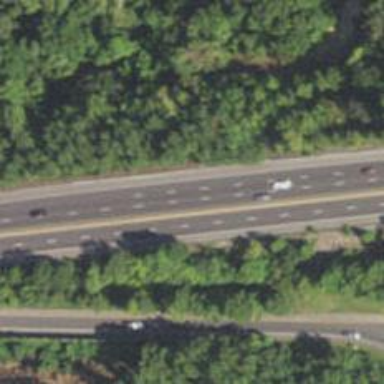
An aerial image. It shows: Asphalt trunk highway classified as expressway.